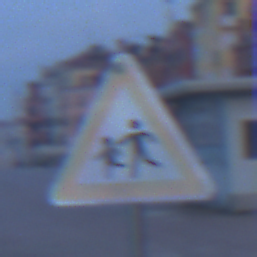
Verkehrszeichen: KinderRechts
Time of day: Dawn
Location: Outdoor (Urban)
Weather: PartlyCloudy
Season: NotSpecified
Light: Natural